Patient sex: M
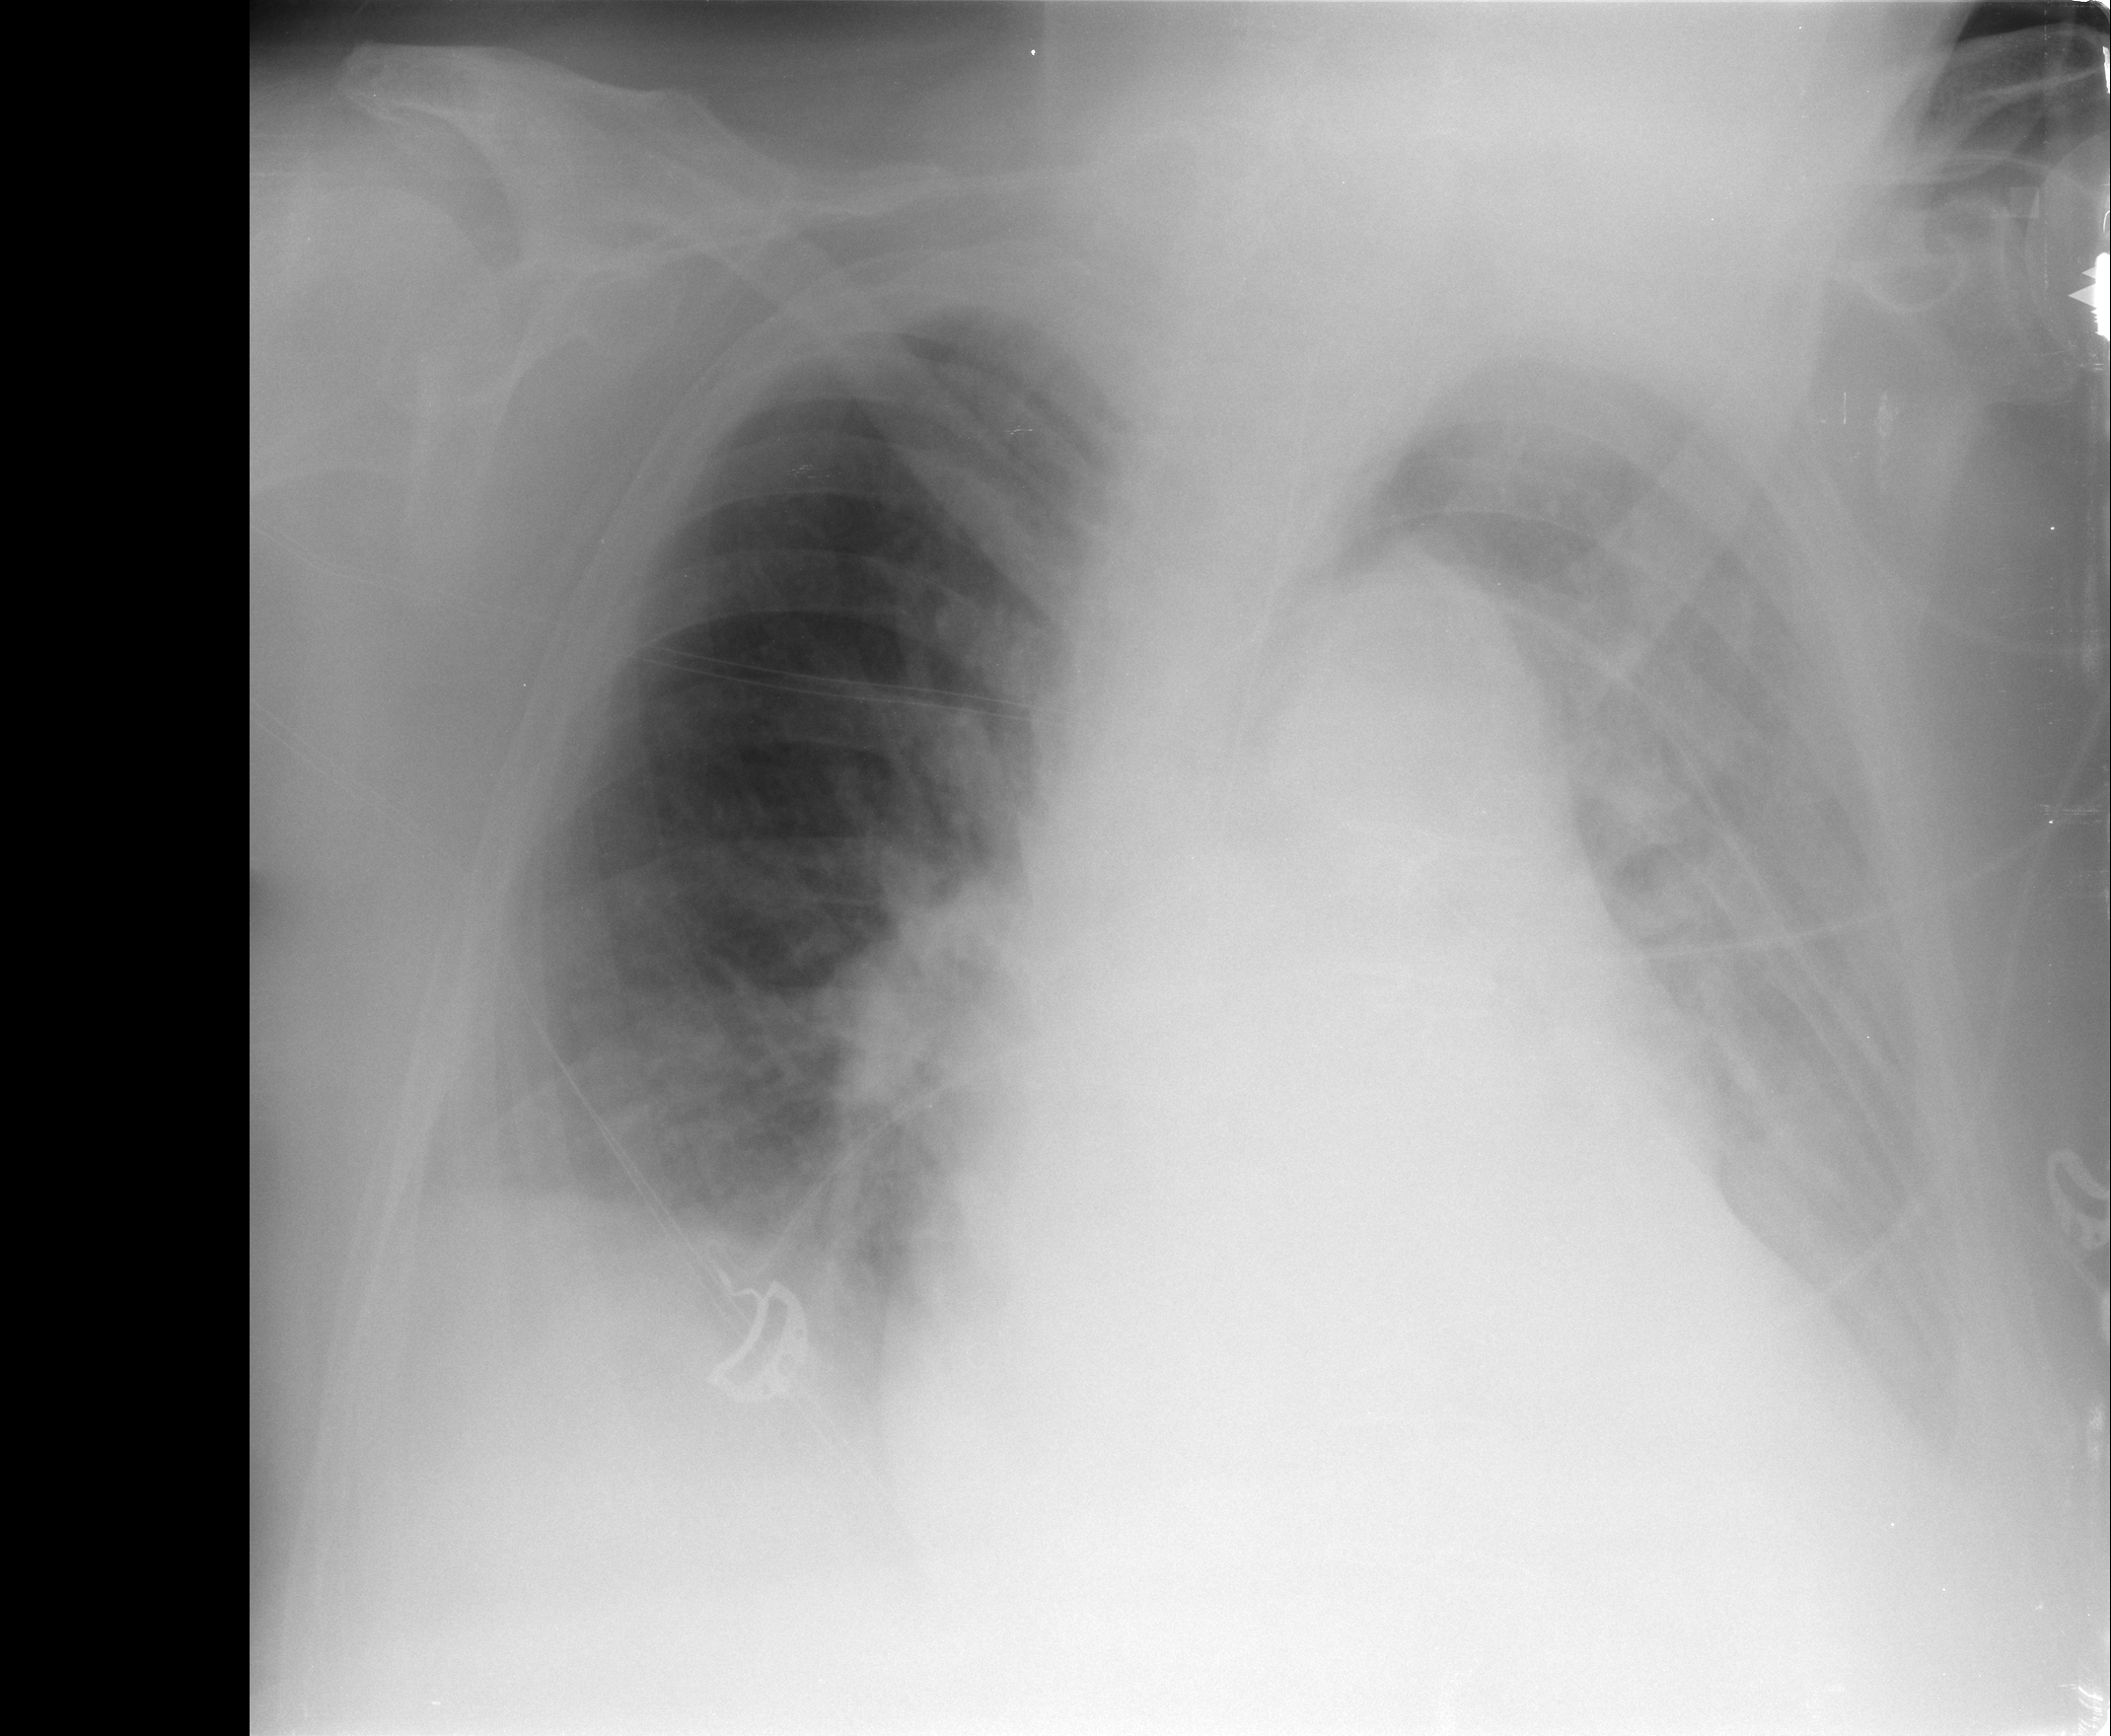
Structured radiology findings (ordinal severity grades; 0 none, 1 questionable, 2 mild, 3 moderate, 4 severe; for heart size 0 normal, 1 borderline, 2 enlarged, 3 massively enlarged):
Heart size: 3
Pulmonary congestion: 2
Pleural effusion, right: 1
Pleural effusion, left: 2
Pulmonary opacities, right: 0
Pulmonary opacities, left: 1
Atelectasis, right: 0
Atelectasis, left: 2